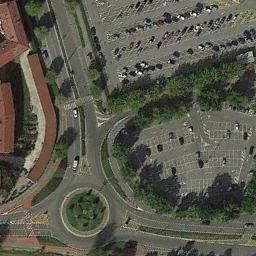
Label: roundabout